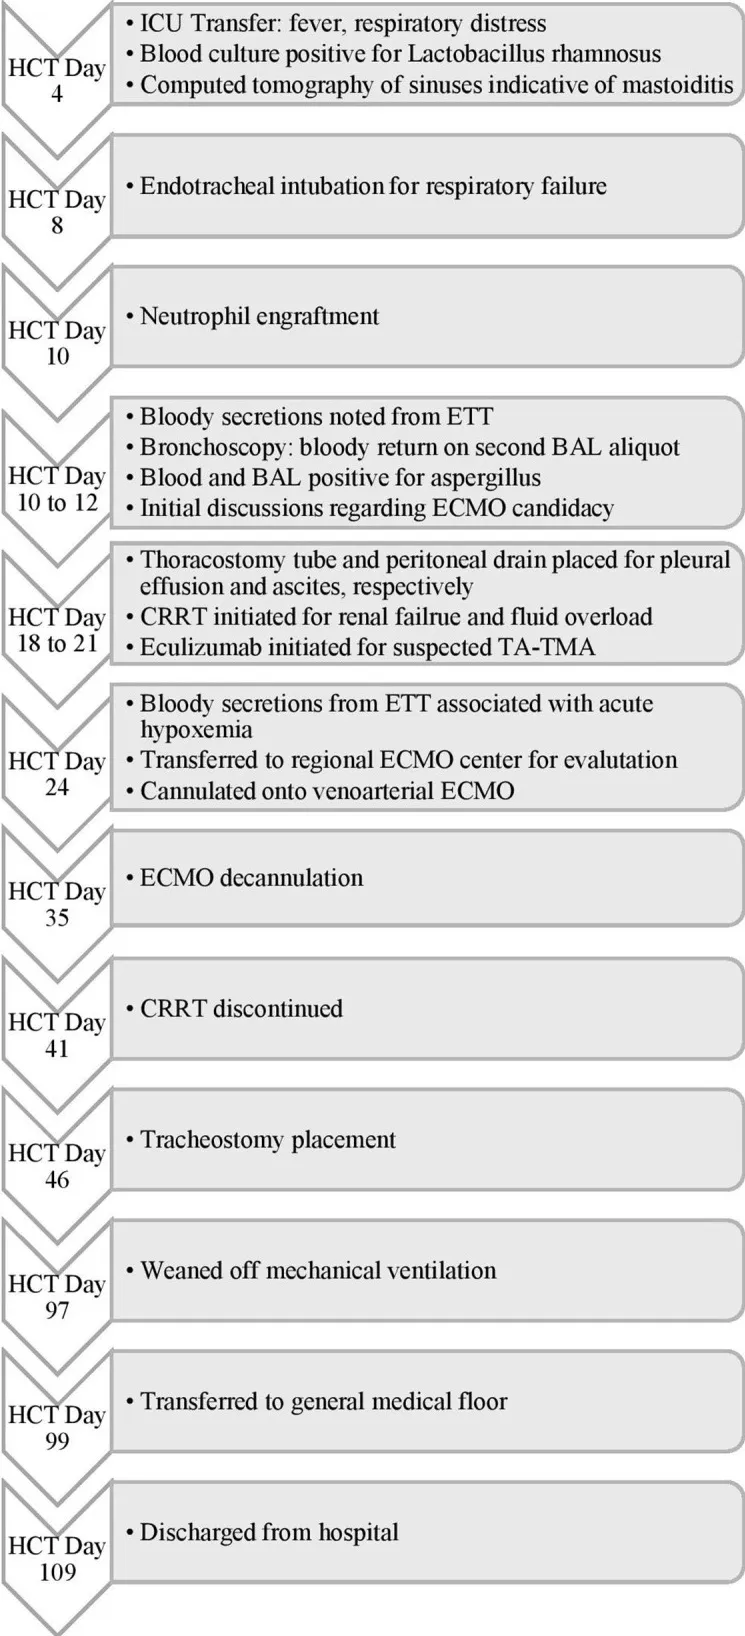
Timeline of Events for Case 2. HCT, hematopoietic cell transplant; ICU, intensive care unit; ETT, endotracheal tube; BAL, bronchoalveolar lavage; ECMO, extracorporeal membrane oxygenation; CRRT, continuous renal replacement therapy; TA-TMA, transplant-associated thrombotic microangiopathy.
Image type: chart (chart)